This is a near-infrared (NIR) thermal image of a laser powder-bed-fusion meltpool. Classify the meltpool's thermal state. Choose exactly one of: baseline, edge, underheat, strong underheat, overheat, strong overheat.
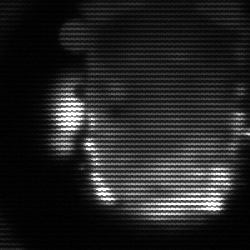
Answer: baseline